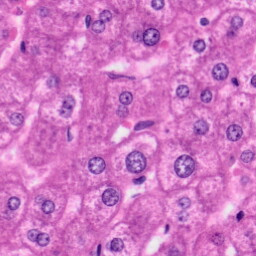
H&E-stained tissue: Liver